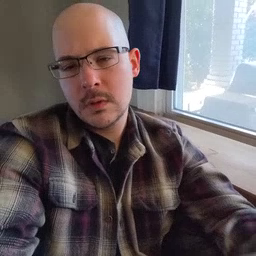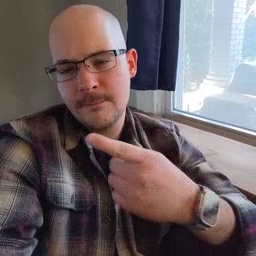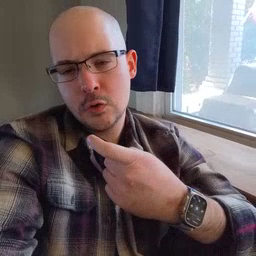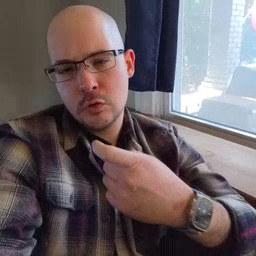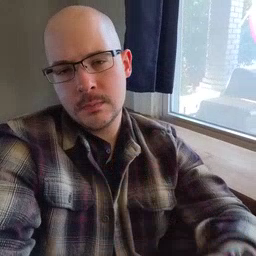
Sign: finger